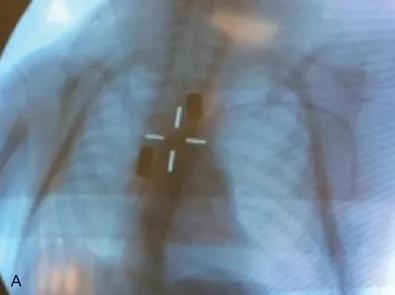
A
) A 5 mm cylindrical magnet (12,000 G) was placed in the upper pouch and lower pouch under fluoroscopic guidance at the age of 62 days.
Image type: radiology (x_ray)